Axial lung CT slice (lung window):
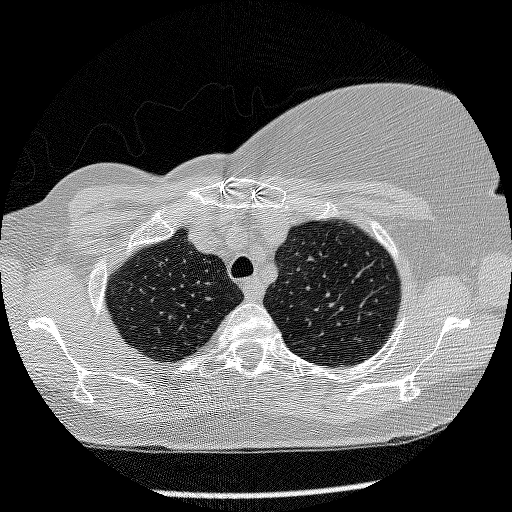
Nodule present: no